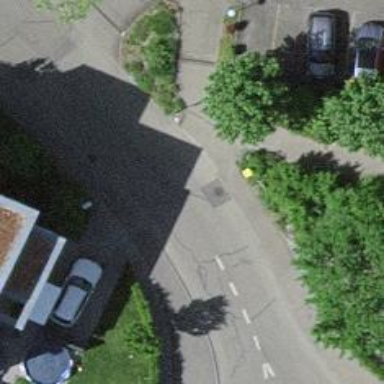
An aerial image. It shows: Post box is visible.